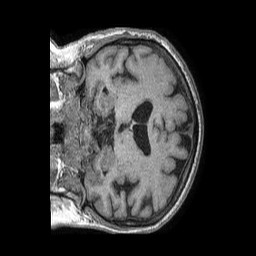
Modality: T1w
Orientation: coronal
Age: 67
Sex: female
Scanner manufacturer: philips
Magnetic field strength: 1.5 T
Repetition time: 0.007938 s
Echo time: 0.003675 s